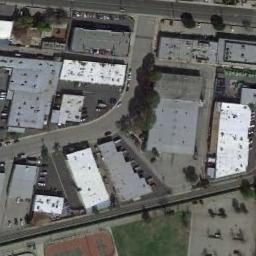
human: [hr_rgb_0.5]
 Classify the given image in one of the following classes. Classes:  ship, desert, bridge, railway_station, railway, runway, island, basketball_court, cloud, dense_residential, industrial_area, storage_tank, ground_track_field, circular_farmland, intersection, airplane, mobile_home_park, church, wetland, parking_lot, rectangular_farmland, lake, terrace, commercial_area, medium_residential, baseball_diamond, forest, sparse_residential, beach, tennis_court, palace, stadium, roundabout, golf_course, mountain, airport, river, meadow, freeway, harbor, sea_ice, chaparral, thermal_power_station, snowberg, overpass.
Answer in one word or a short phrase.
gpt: industrial_area